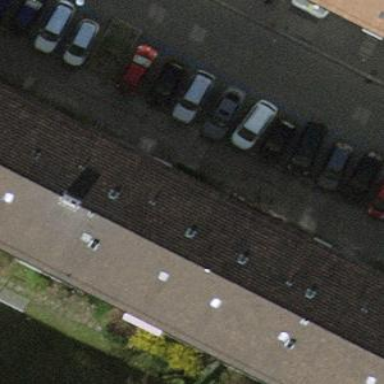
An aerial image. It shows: Street side parking area.